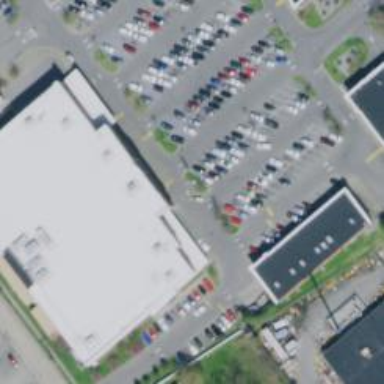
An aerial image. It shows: Pharmacy providing healthcare services.